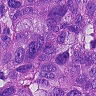
Metastatic tissue present: yes